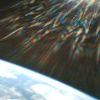
Label: sunburn